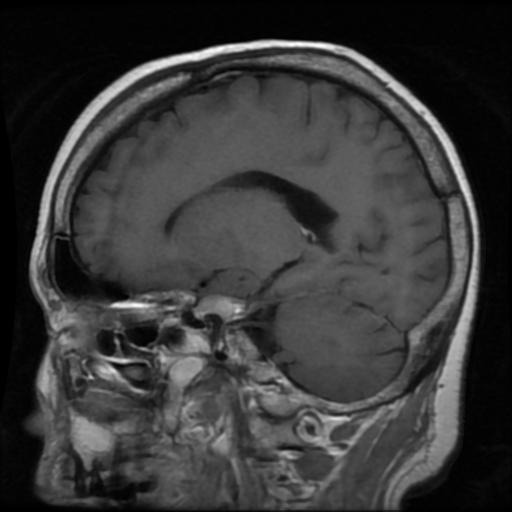
Label: pituitary